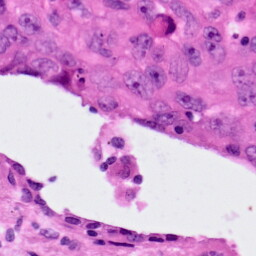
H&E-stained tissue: Lung